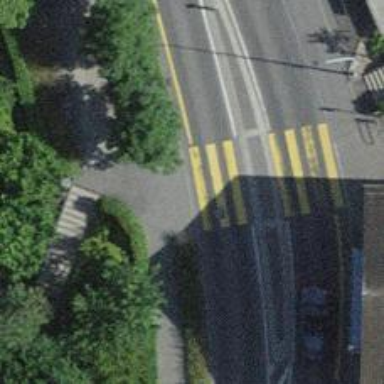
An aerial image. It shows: Kerb barrier.